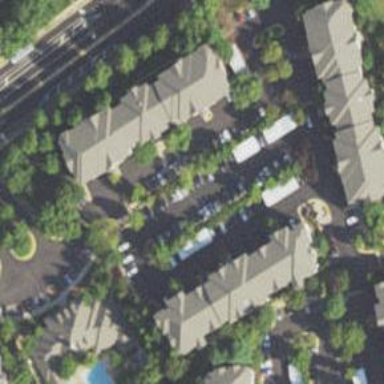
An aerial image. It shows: Terrace building.